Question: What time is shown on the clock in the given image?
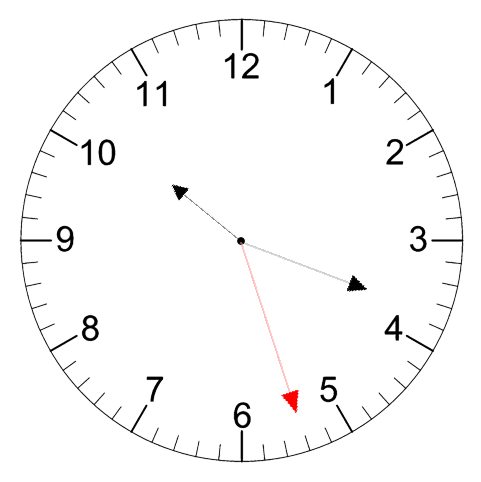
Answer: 10:18:27